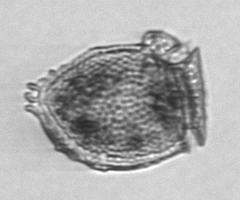
Label: Dinophysis_norvegica